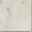
Piece: xx